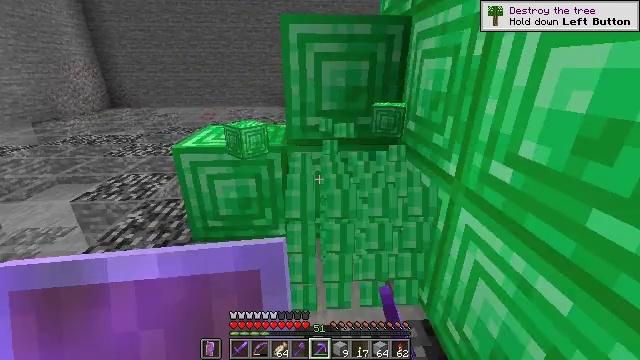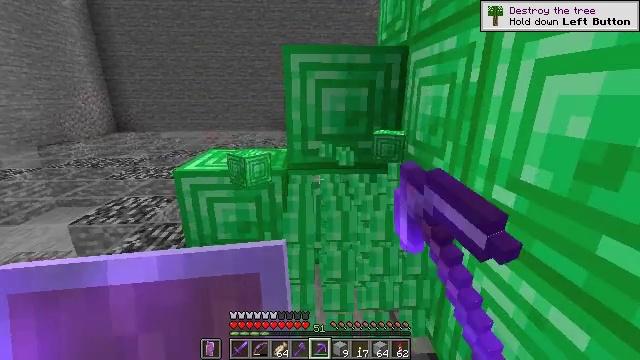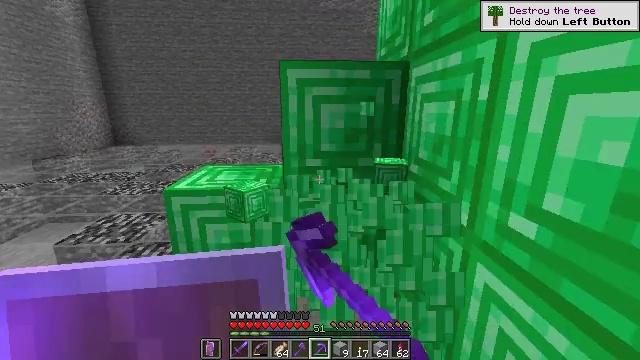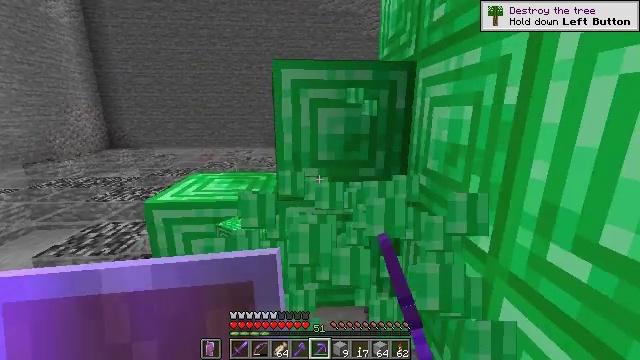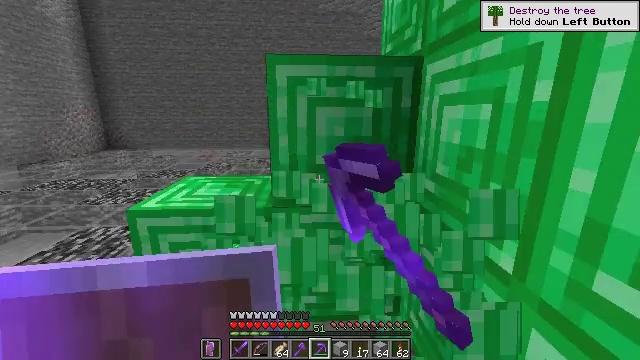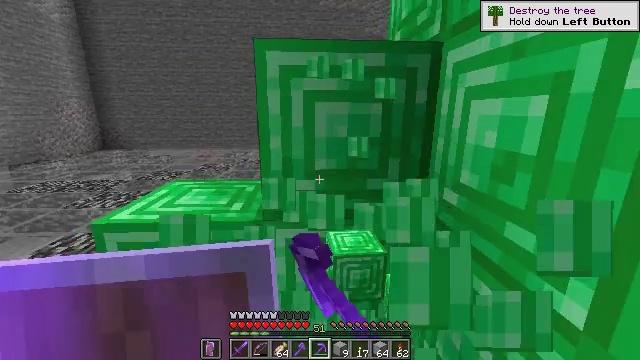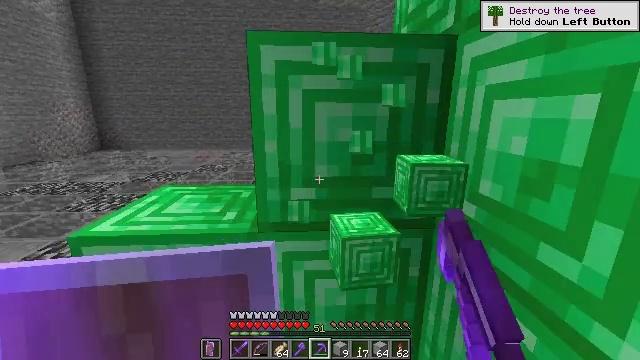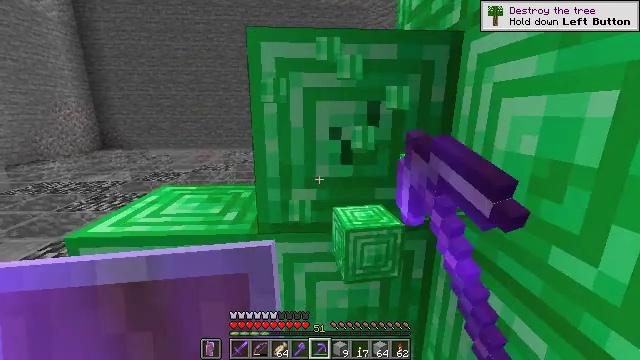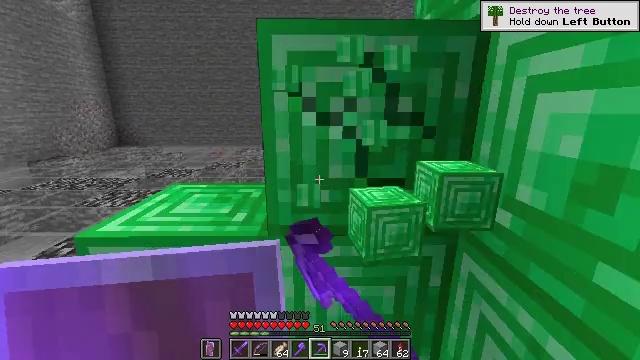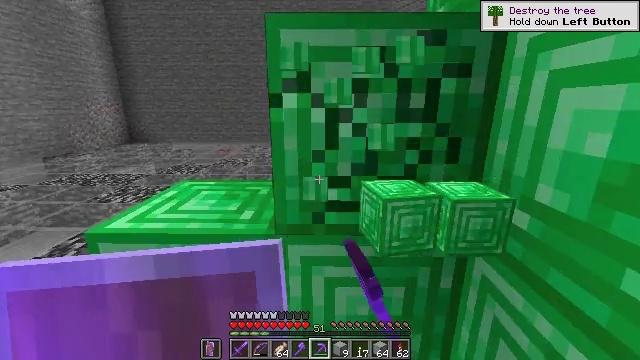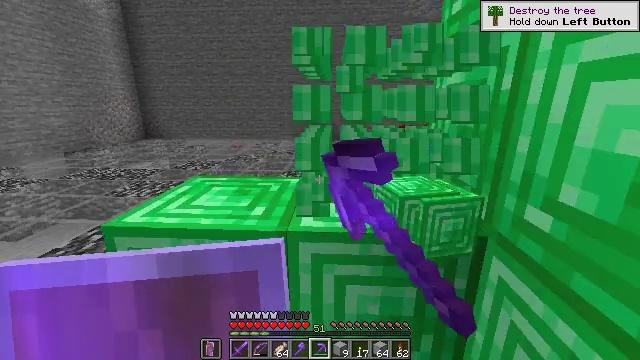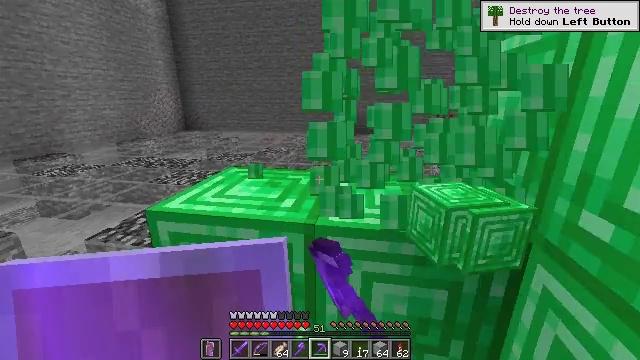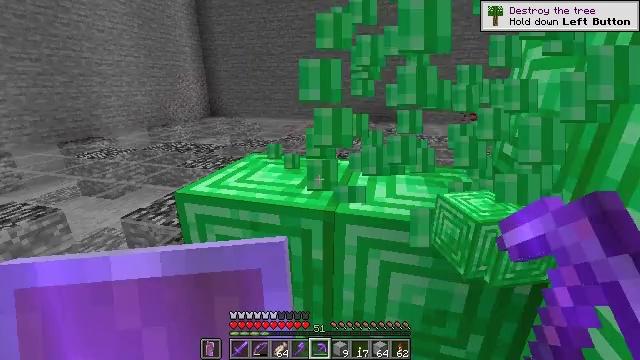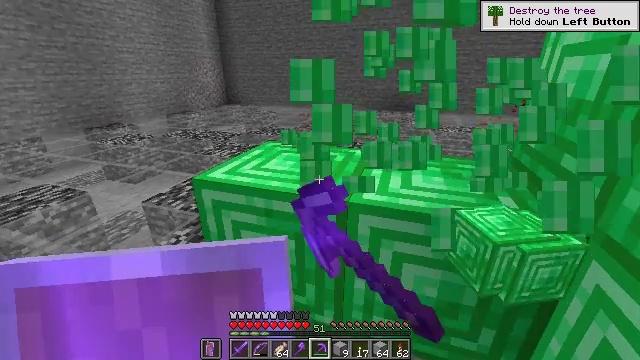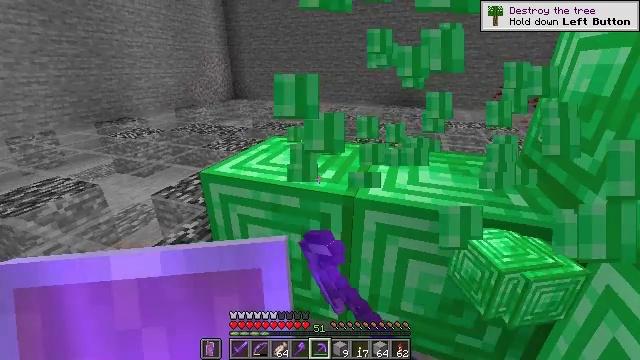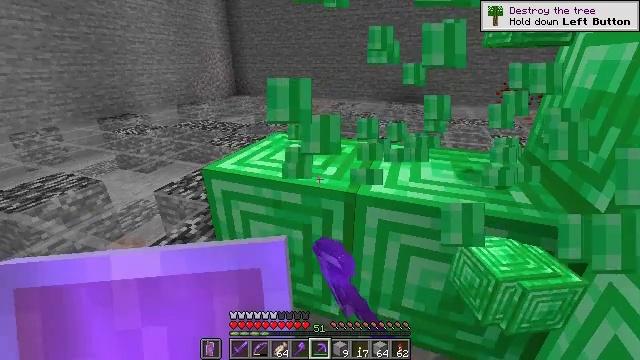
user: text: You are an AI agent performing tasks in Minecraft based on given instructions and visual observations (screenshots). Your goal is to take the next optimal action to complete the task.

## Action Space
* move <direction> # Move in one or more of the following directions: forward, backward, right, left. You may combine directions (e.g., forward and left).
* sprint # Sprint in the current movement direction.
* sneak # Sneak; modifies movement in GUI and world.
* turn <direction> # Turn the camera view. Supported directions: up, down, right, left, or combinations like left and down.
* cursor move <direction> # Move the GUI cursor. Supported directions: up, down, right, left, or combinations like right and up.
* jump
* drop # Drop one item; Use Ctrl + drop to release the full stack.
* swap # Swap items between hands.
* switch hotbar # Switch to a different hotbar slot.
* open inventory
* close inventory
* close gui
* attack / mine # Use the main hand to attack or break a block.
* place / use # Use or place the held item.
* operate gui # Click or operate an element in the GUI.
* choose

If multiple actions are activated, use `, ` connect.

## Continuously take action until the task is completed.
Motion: motion action
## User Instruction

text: Attack the emerald block with a tool.
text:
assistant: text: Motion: move forward, turn up, attack / mine
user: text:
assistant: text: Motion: move forward, turn up, attack / mine
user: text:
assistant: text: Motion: move forward, attack / mine
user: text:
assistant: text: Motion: move forward, attack / mine
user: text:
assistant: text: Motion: move forward, attack / mine
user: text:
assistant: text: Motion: attack / mine
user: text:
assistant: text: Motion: attack / mine
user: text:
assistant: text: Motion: turn left, attack / mine
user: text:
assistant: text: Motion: turn left, attack / mine
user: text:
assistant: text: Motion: turn left, attack / mine
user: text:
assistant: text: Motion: turn left and down, attack / mine
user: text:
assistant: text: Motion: turn left and down, attack / mine
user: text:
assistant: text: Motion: turn left and down, attack / mine
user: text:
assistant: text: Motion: turn left and down, attack / mine
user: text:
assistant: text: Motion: attack / mine
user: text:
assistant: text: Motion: attack / mine
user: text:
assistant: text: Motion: attack / mine
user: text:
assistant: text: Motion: attack / mine
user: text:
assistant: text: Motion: attack / mine
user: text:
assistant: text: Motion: turn right, attack / mine
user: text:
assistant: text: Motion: turn right, attack / mine
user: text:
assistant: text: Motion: turn right, attack / mine
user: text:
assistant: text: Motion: turn right and down, attack / mine
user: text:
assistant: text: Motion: turn right, attack / mine
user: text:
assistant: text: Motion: attack / mine
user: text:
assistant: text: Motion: attack / mine
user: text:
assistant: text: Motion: attack / mine
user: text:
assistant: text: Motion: attack / mine
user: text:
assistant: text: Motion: attack / mine
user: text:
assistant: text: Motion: attack / mine